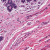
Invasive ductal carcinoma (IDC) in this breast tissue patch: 0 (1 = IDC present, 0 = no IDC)